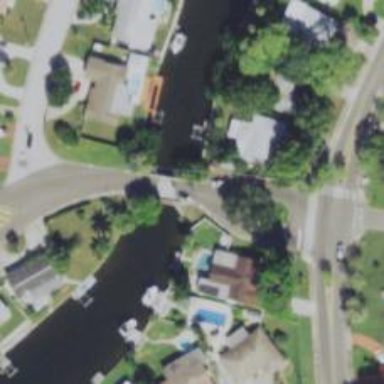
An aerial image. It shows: Residential road with bridge.